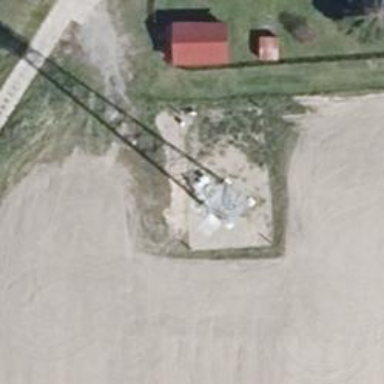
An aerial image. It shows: Mast tower used for communication.